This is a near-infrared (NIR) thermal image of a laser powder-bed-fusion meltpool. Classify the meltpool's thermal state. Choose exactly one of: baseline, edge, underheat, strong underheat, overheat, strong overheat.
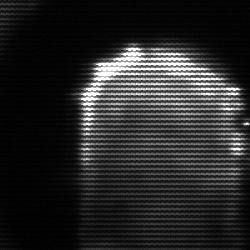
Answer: baseline